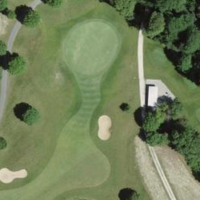
EUNIS habitat code: 53
Species observed at this site:
Lamium galeobdolon